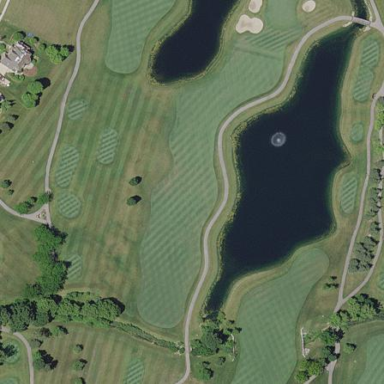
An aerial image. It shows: Grassy area designated as golf fairway.